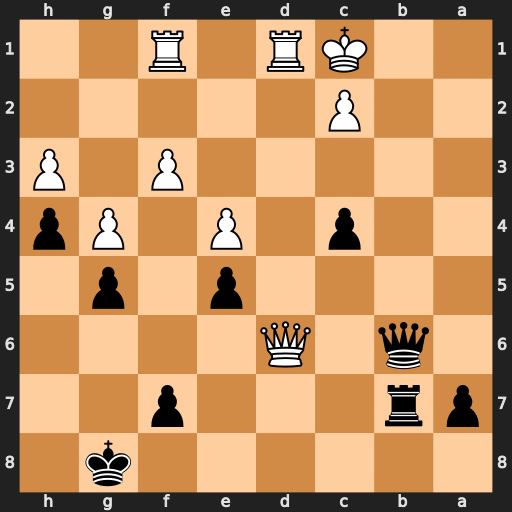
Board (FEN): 6k1/pr3p2/1q1Q4/4p1p1/2p1P1Pp/5P1P/2P5/2KR1R2
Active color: b
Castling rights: -
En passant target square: -
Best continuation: Qe3+ Rd2 c3